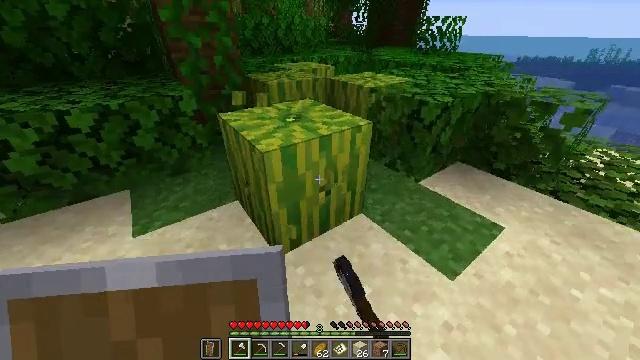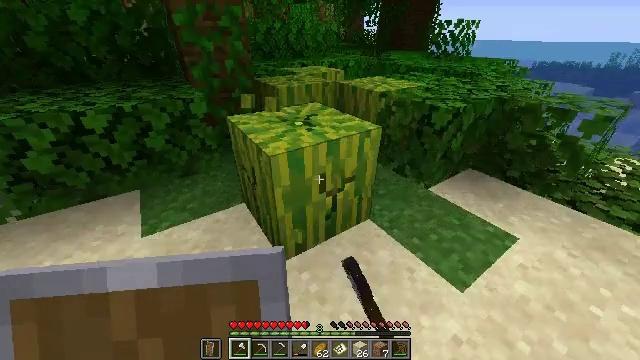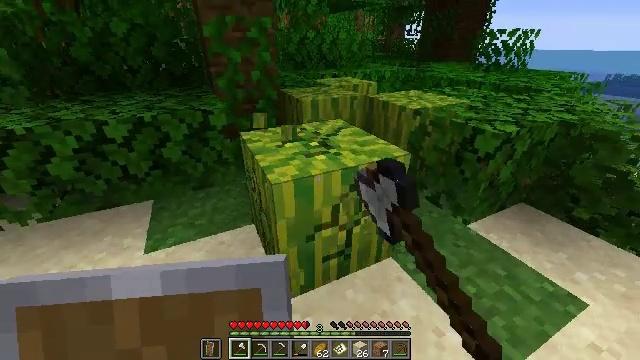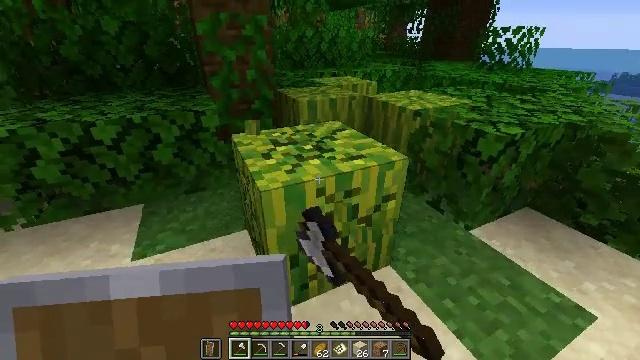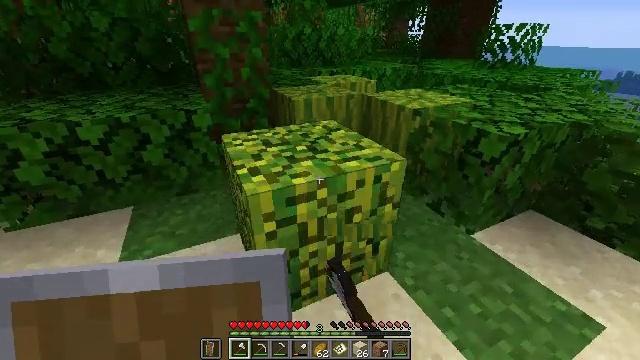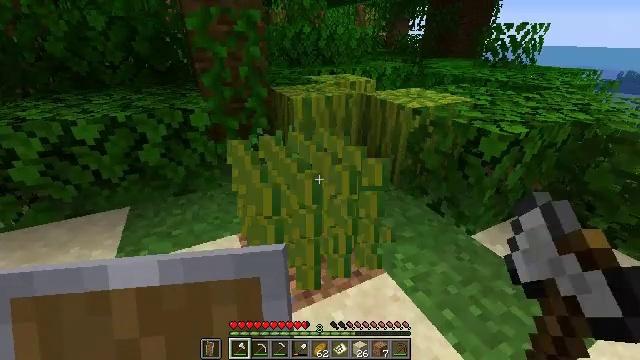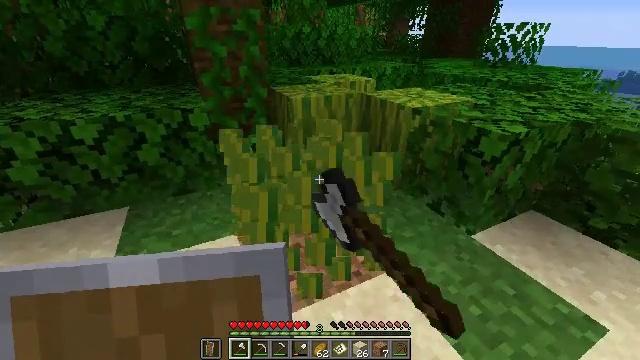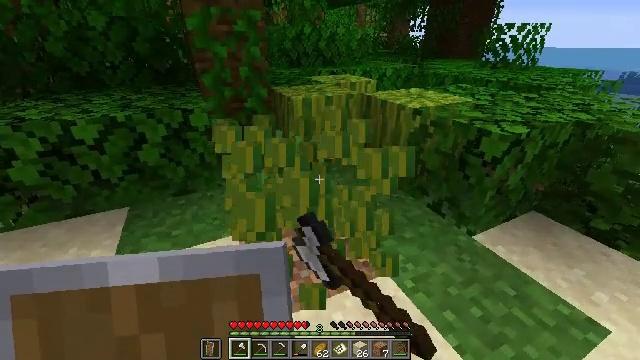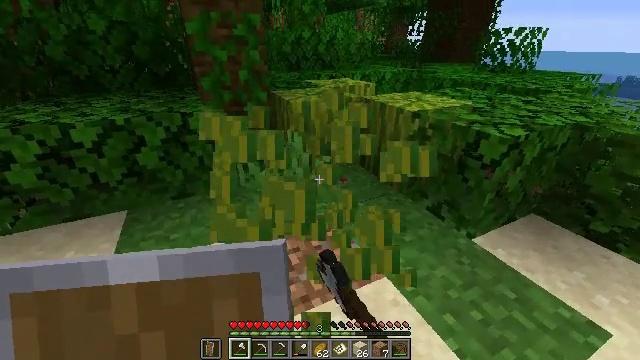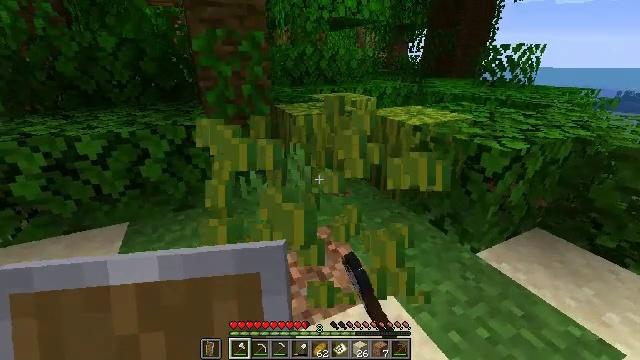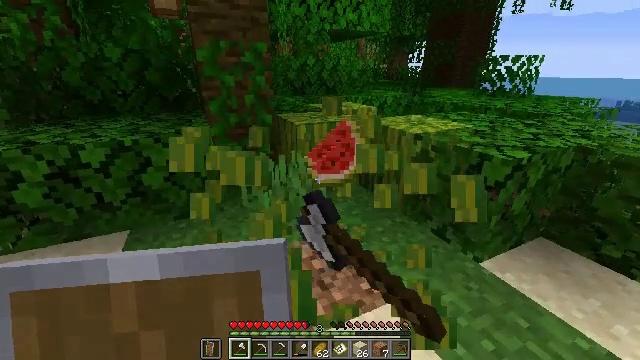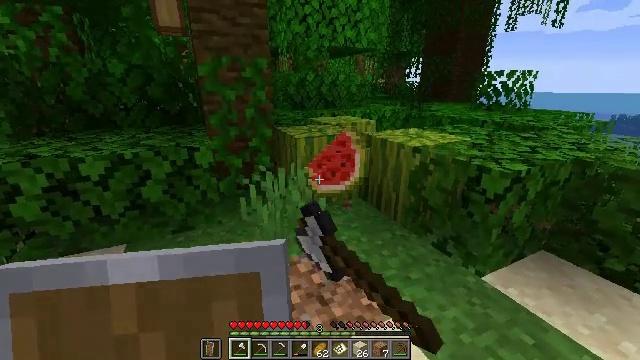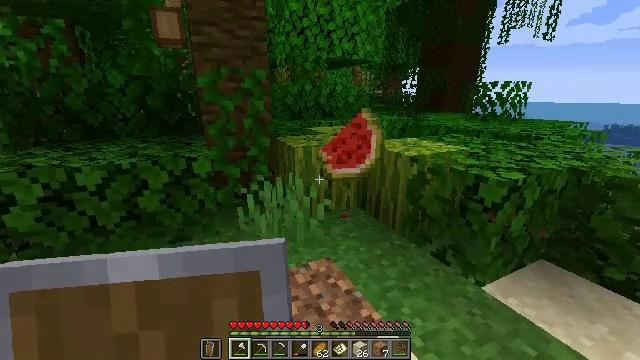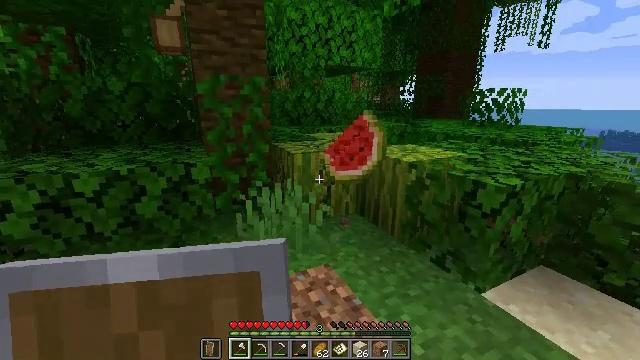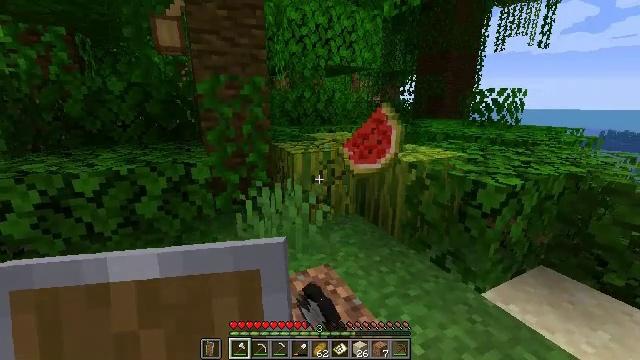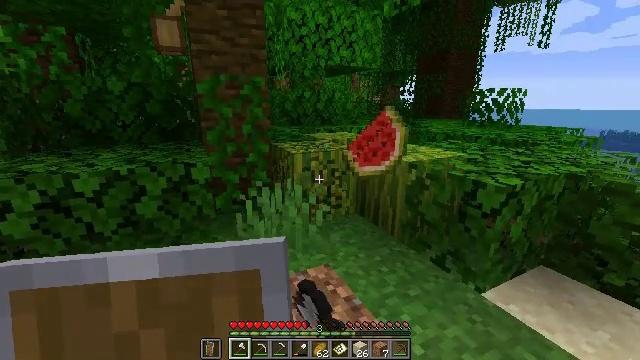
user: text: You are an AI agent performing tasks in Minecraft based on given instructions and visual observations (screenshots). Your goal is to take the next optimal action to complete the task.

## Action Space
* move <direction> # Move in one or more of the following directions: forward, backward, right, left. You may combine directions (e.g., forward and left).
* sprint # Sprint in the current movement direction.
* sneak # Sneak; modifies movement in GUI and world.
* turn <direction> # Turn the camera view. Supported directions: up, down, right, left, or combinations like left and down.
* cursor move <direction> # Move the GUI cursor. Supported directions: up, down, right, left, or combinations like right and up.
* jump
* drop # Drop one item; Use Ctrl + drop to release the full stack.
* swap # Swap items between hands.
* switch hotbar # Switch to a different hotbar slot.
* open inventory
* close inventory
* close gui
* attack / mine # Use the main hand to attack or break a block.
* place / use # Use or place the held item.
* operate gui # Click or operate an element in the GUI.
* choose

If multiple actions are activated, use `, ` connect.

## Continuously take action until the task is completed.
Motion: motion action
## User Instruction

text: Harvest melon from the farm.
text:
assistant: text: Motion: turn left, attack / mine
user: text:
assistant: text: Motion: turn left and up, attack / mine
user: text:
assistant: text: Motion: attack / mine
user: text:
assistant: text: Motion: attack / mine
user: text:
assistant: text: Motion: attack / mine
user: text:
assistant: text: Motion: attack / mine
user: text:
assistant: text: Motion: attack / mine
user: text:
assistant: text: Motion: attack / mine
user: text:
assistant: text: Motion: turn up, attack / mine
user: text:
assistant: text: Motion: turn up, attack / mine
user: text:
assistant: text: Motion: turn up, attack / mine
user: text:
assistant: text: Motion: turn up, attack / mine
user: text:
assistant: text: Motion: turn up, attack / mine
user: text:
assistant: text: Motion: attack / mine
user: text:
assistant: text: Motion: attack / mine
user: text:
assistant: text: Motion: attack / mine
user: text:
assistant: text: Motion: attack / mine
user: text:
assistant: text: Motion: attack / mine
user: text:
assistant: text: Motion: attack / mine
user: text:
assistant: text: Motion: attack / mine
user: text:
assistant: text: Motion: attack / mine